Question: I have a simple page with two drop downs, one for country and one for cities in that country. When the user selects a country in the list I post the form and update the city list accordingly.
The Show button posts the same form.
I want to distinguish between a user selecting a country and clicking the Show button (different actions) what is the best way to do this?

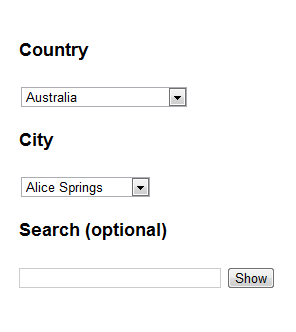
Answer: You could give your Show submit button a name:
'''
<button type="submit" name="show">Show</button>
'''
and then in the controller action check for the presence of the 'show' parameter in the request. If it is present it means that the form was submitted after clicking on the 'Show' button. For the other case you will have to use javascript and manually submit the form by either calling '.submit()' or using AJAX. In both cases though the 'show' parameter will not be present in the request.
'''
[HttpPost]
public ActionResult Foo(string show)
{
if (!string.IsNullOrEmpty(show))
{
// the form was submitted with the Show button
}
else
{
// ...
}
...
}
'''